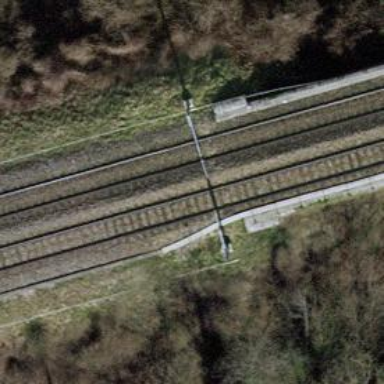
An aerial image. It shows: Bridge with electrified rail tracks and contact line.